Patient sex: F
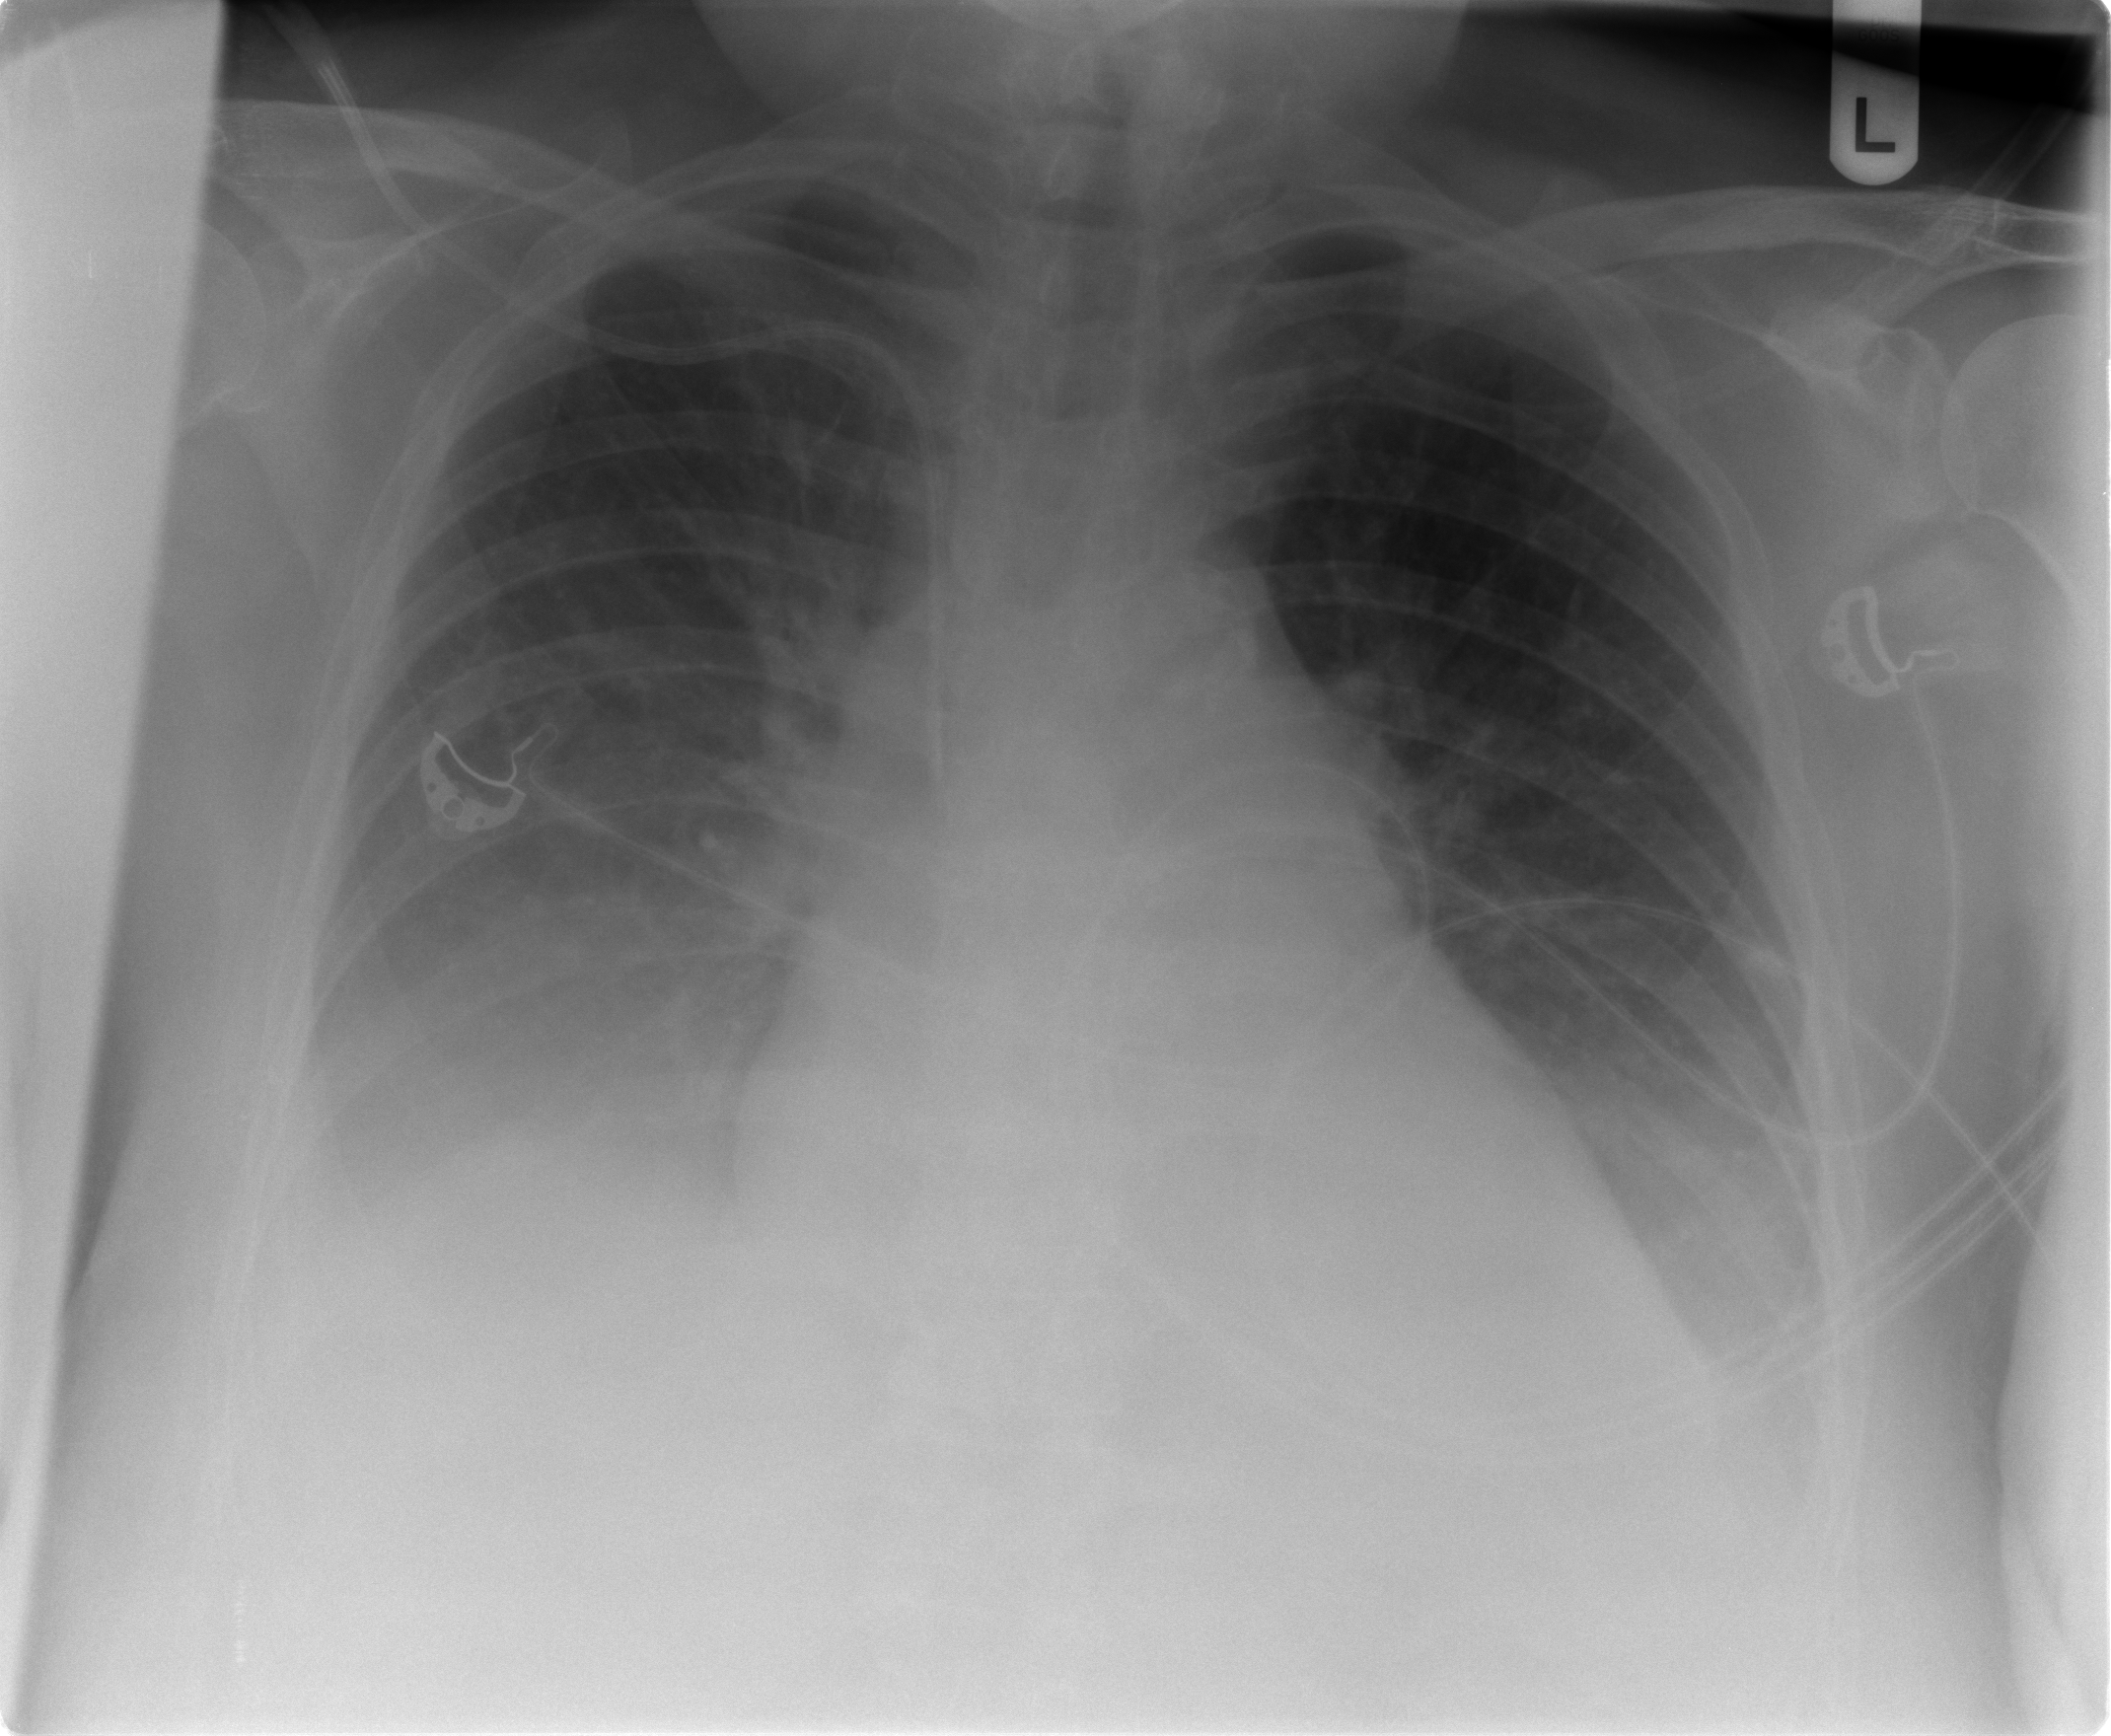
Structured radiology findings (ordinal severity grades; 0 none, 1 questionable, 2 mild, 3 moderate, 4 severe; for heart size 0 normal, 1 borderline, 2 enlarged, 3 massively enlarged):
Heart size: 2
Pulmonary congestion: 2
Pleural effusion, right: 3
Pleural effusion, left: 2
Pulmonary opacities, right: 0
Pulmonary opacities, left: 0
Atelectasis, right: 2
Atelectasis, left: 2